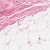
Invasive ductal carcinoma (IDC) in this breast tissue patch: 0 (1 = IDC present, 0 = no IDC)